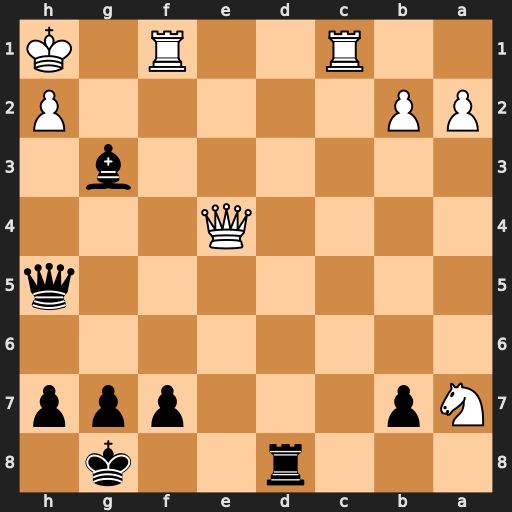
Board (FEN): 3r2k1/Np3ppp/8/7q/4Q3/6b1/PP5P/2R2R1K
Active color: b
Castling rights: -
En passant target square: -
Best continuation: Qxh2#